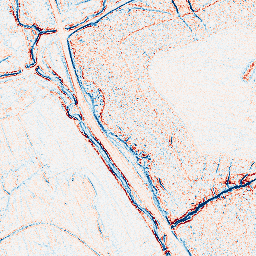
Category: edge_preserving
Decomposition family: bilateral
Decomposition parameters: d: 5
sigma_color: 100
sigma_space: 100
Upsampling method: quartic
Upsampling parameters: scale: 8
Upsampling scale: 8